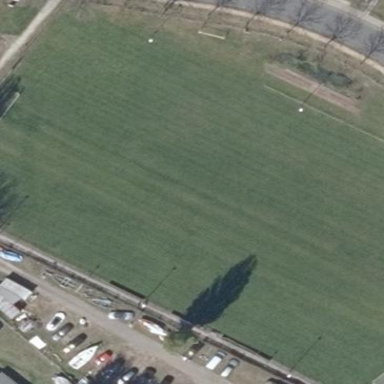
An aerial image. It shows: Grass pitch designated for soccer.